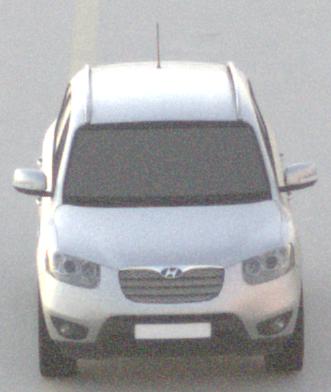
Make: Hyundai
Model: Santa Fe 2.4
Detailed model: Santa Fe (CM)
Model produced from: 2010/01
Model produced until: 2012/09
Doors: 5
Color: white
Road condition: dry road
Daytime: sunrise or sunset
Contrast: low contrast